Interaction volume radius: 5 \u00c5
Interaction volume height: 30 \u00c5
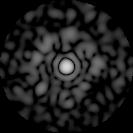
Disorder parameter: 0.8482